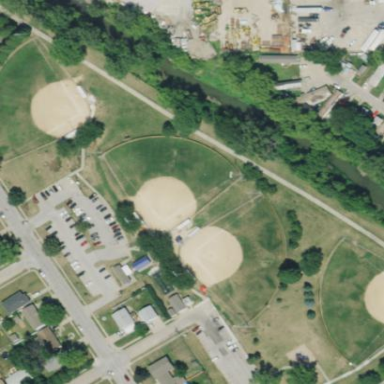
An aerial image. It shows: Baseball pitch for leisure land.